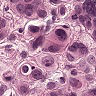
Metastatic tissue present: yes